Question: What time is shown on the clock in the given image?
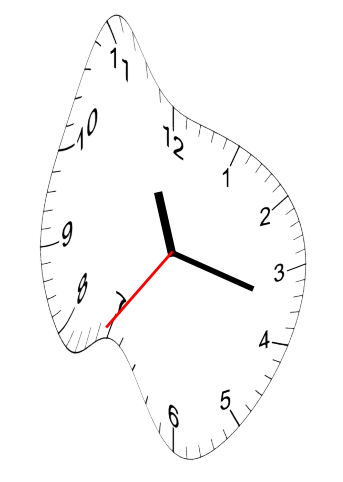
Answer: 11:17:36